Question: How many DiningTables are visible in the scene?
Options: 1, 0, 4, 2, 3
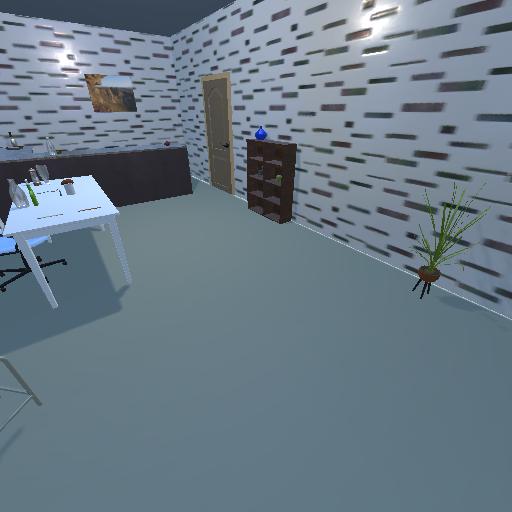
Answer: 1